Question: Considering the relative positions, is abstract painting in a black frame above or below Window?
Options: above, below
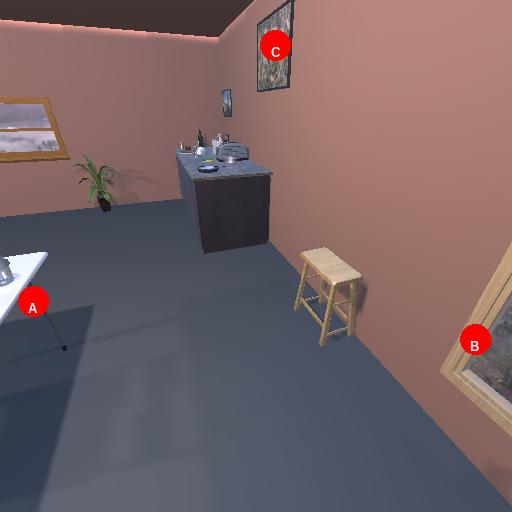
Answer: above